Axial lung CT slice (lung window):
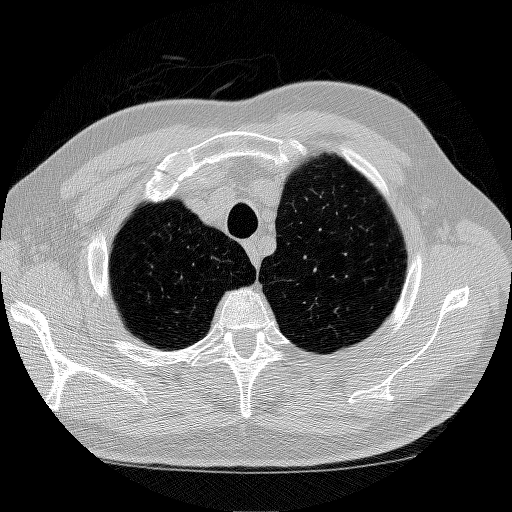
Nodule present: no